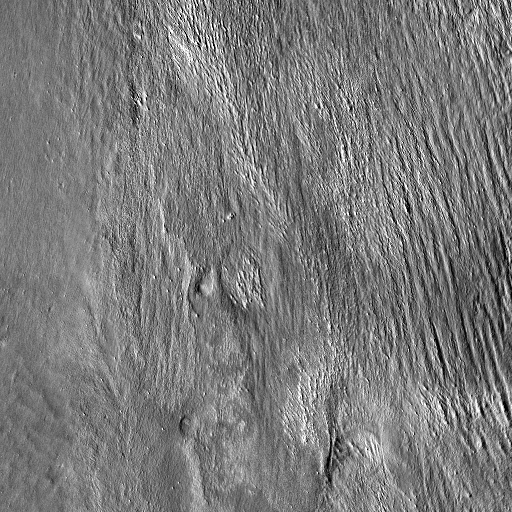
Crater classes present: Background, Other, Buried